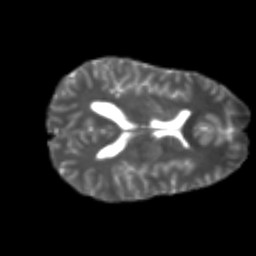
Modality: T2w
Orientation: axial
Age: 25
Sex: female
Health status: healthy
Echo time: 0.074 s